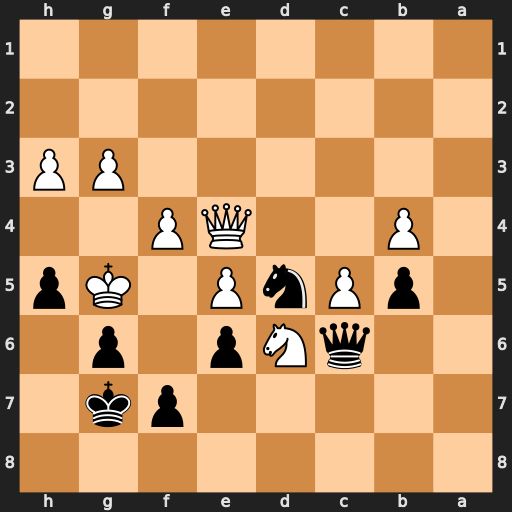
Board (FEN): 8/5pk1/2qNp1p1/1pPnP1Kp/1P2QP2/6PP/8/8
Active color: b
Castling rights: -
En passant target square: -
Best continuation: Qd7 f5 Qd8+ f6+ Nxf6